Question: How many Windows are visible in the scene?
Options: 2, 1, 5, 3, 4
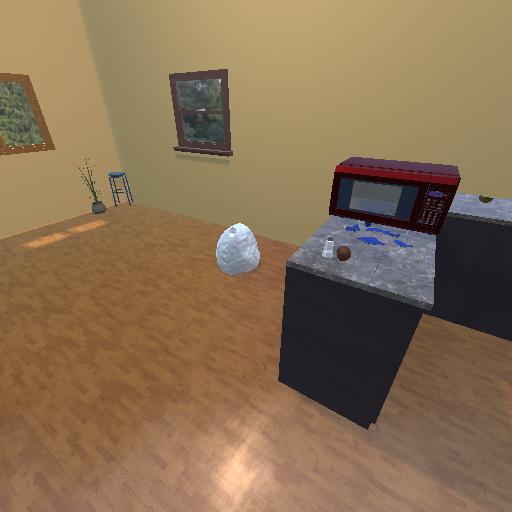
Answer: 2